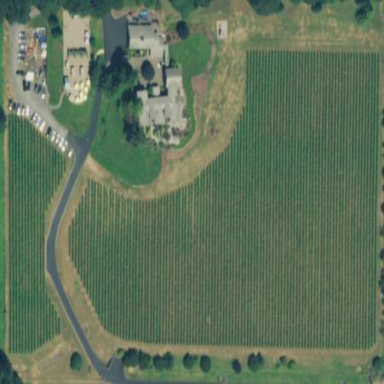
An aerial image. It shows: Vineyard with grape crops.